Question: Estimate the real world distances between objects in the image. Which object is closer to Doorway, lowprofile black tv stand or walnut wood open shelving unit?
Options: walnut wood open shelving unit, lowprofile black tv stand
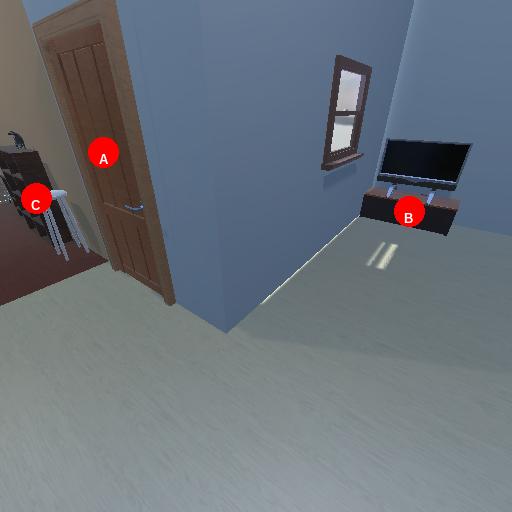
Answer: walnut wood open shelving unit